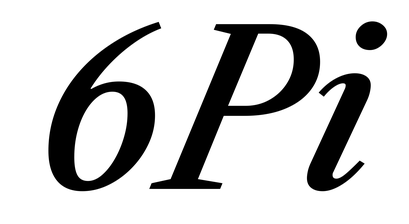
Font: LibreCaslonText-Italic_Medium_Italic